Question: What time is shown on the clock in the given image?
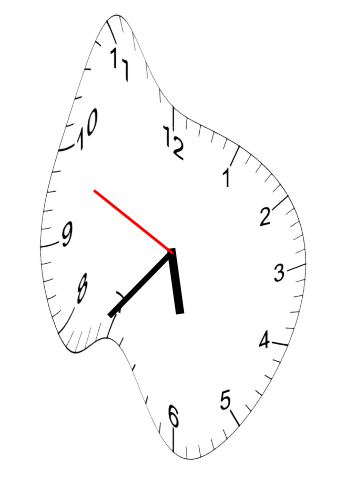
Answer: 05:36:49